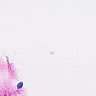
Metastatic tissue present: no